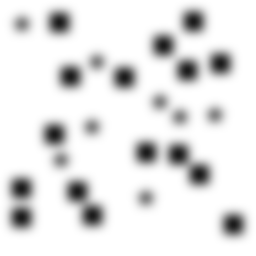
Squares: 16
Triangles: 0
Stars: 8
Total shapes: 24